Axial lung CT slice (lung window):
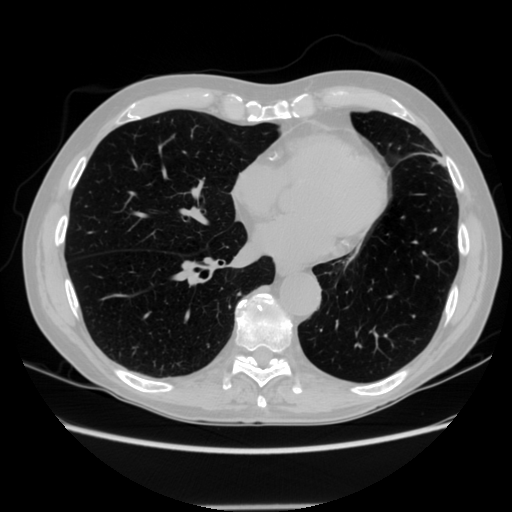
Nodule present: no